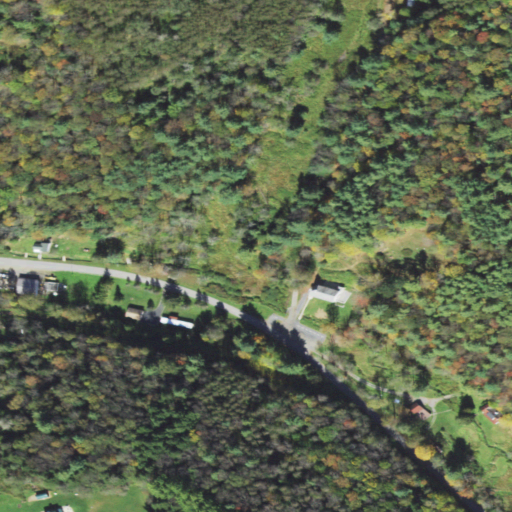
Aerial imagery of valley in Pennsylvania named Baders Hollow containing mixed forest, open development, evergreen forest, deciduous forest, low intensity development, medium intensity development, pasture, and shrub